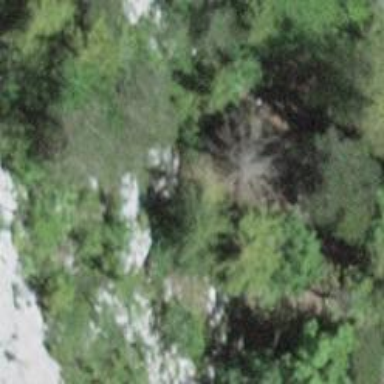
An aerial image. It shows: Forest area.